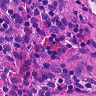
Metastatic tissue present: no